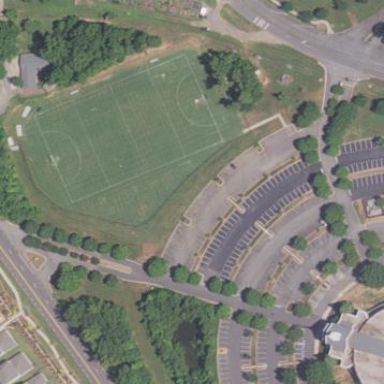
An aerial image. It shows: Grass pitch for field hockey.